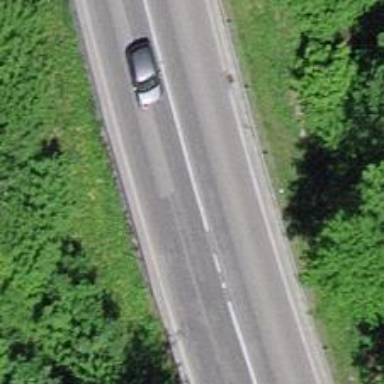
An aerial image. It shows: Primary highway with designated cycle lane.